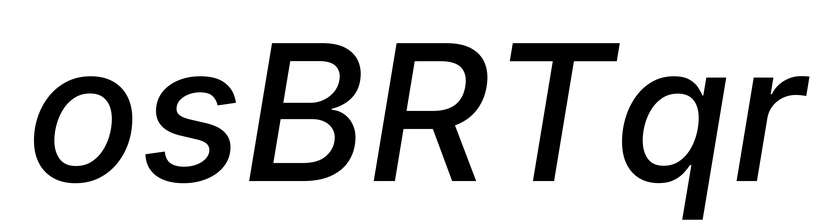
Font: Inter-Italic_Medium_Italic